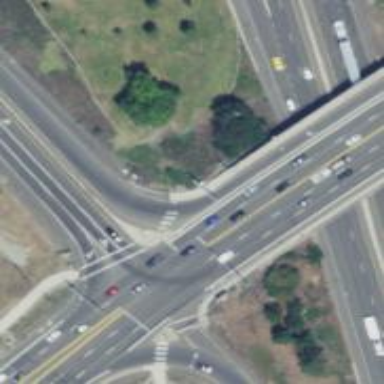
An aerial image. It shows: Crossing on cycleway.